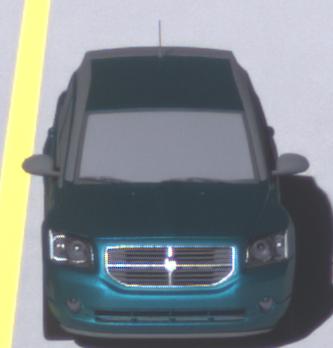
Make: Dodge
Model: Caliber 1.8
Detailed model: Caliber
Model produced from: 2006/06
Model produced until: 2009/03
Doors: 5
Color: blue
Road condition: dry road
Daytime: morning or afternoon
Contrast: high contrast